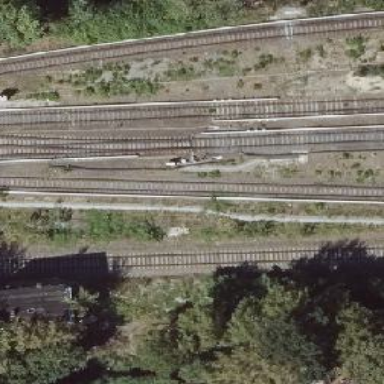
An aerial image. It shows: Railway switch with the turnout side on the right.